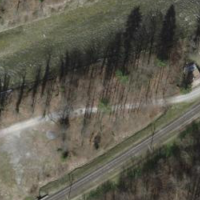
EUNIS habitat code: 57
Species observed at this site:
Lysimachia vulgaris